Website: crate-barrel
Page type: address-validator
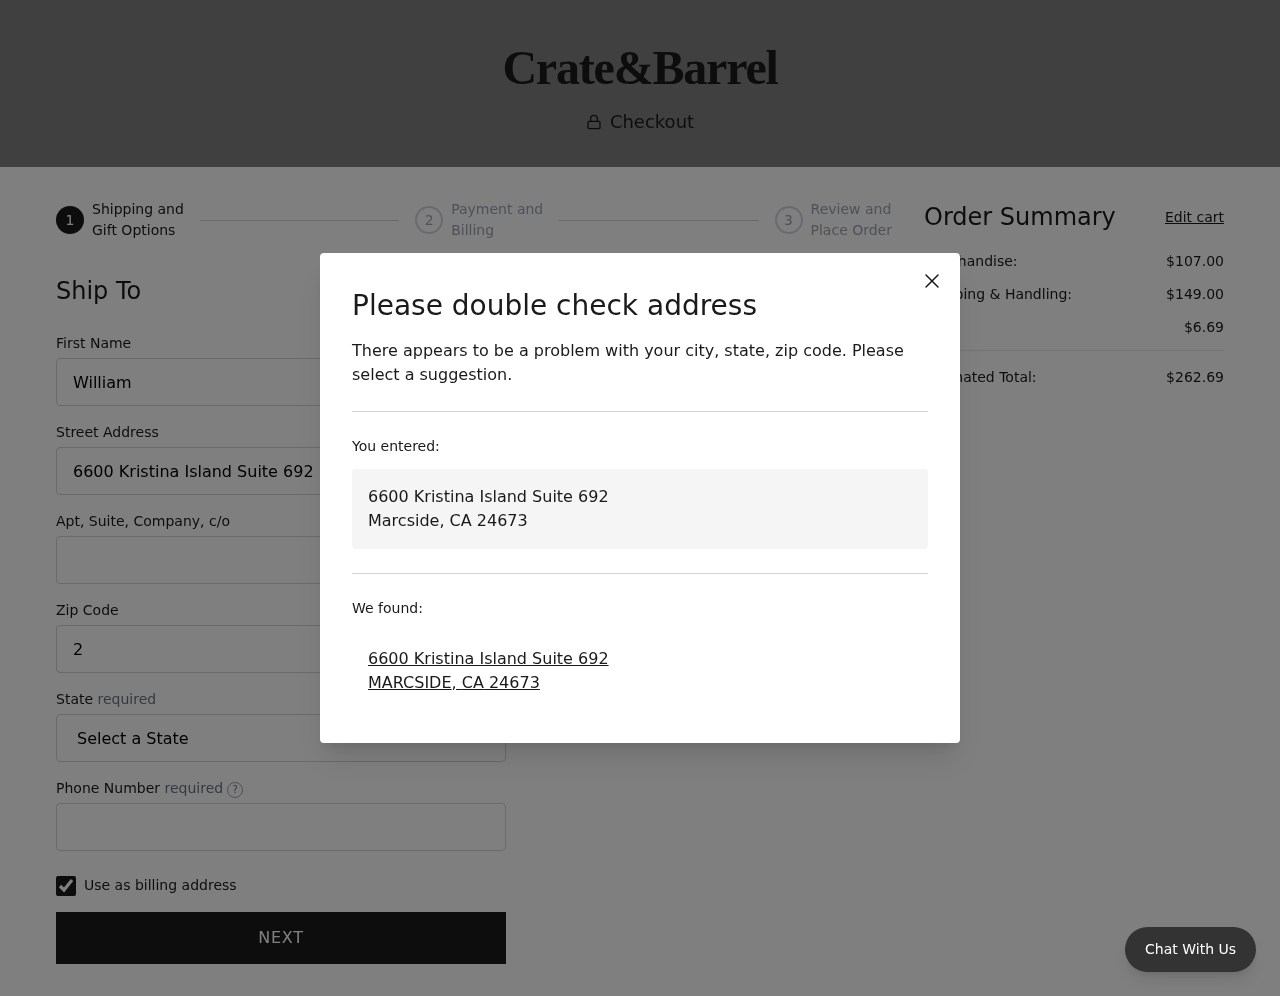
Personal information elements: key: PII_CITY
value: Marcside
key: PII_CITY
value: MARCSIDE
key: PII_FIRSTNAME
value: William
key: PII_PHONE
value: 8089766072
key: PII_POSTCODE
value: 24673
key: PII_STATE
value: California
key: PII_STATE_ABBR
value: CA
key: PII_STREET
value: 6600 Kristina Island Suite 692
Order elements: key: ORDER_SUBTOTAL
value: $107.00
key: ORDER_SHIPPING_COST
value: $149.00
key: ORDER_TAX
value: $6.69
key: ORDER_TOTAL
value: $262.69